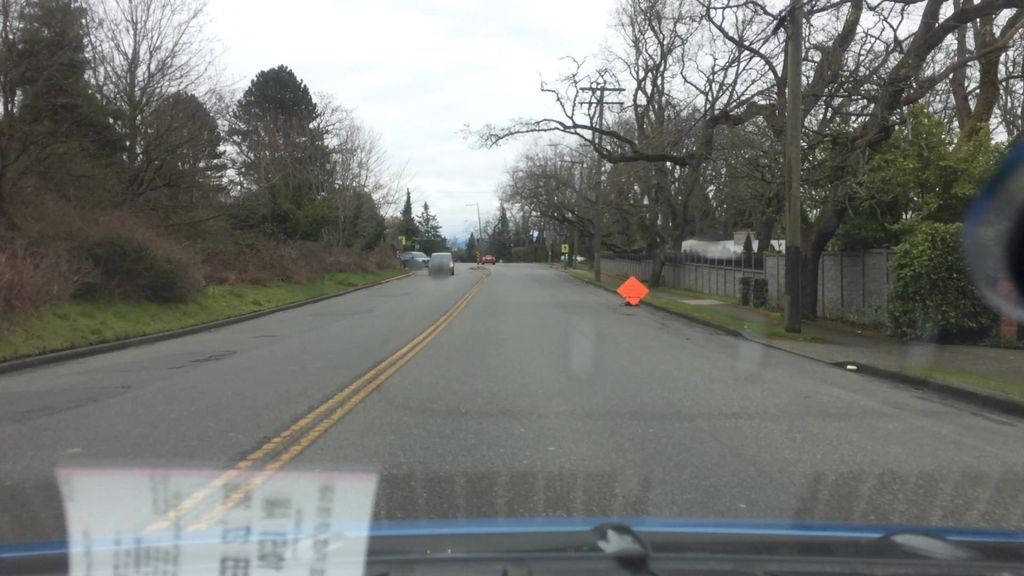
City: victoria